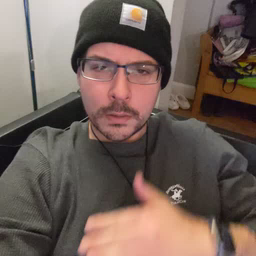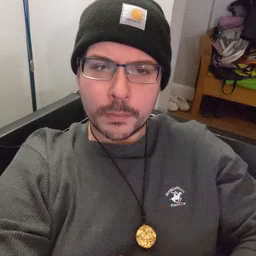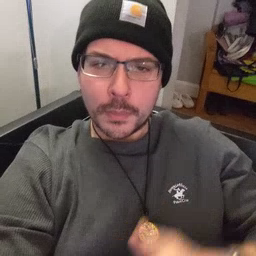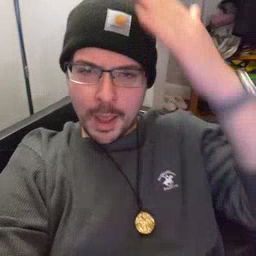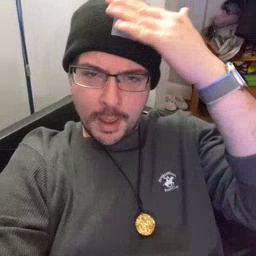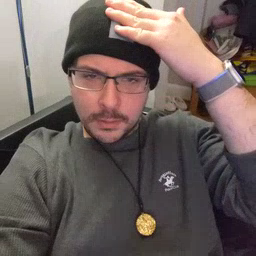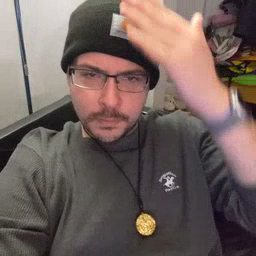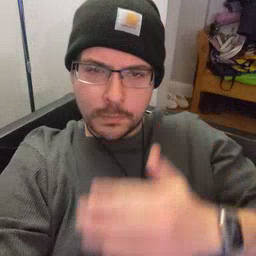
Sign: hat